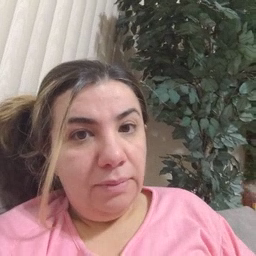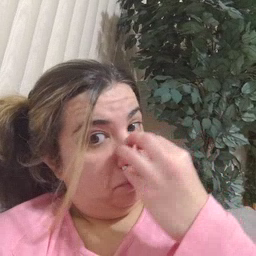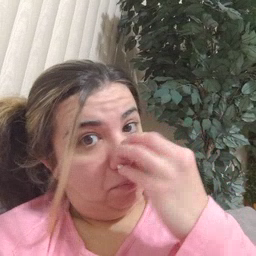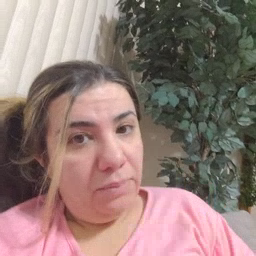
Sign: clown